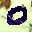
Label: 0